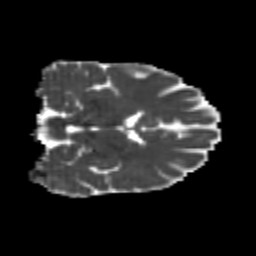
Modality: MD
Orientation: coronal
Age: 24
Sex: female
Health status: healthy
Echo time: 0.074 s